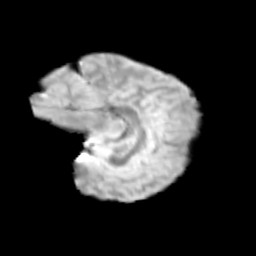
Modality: T2w
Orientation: sagittal
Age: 10
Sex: female
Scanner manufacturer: siemens
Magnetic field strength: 3 T
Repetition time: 3.8 s
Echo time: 0.07 s